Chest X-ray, AP view. Patient: 38 years old, sex M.
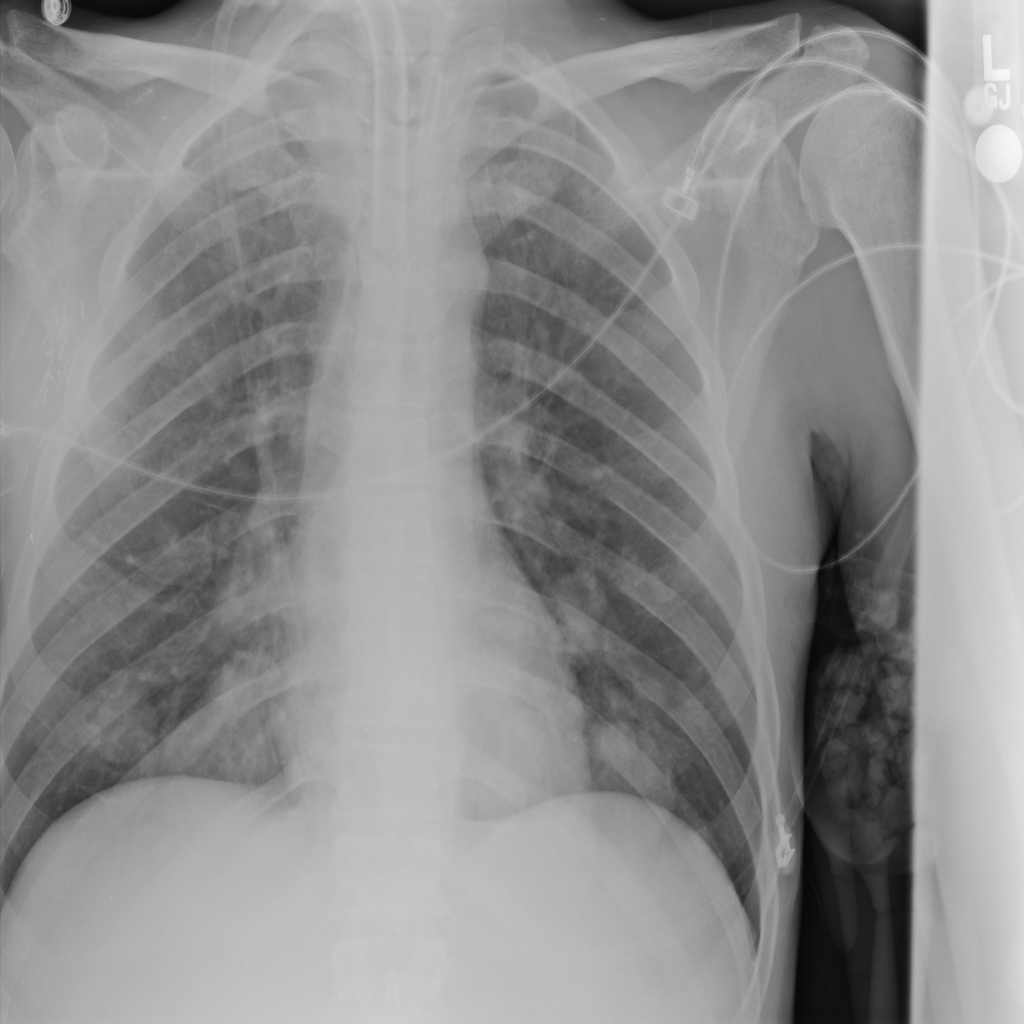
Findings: Nodule